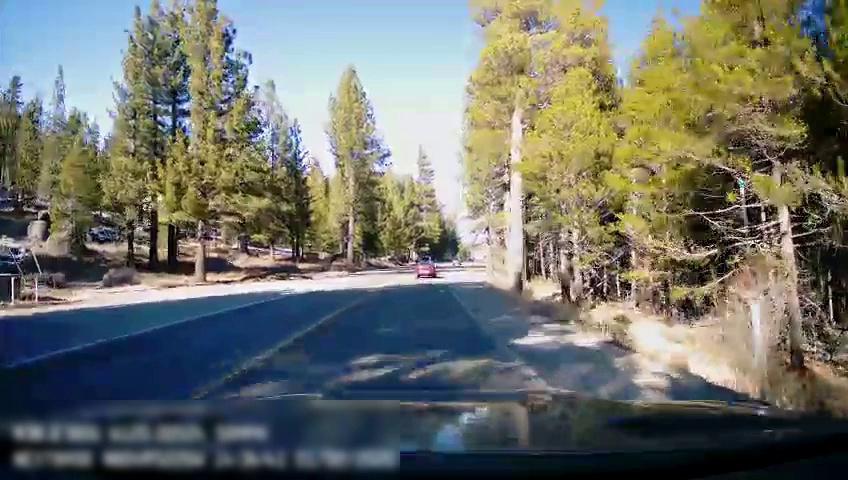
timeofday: Day
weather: Sunny
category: Drivable Space
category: Vehicles | Car
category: Lanes | Current Lane
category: Lanes | Current Lane
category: Lanes | Opposite Lane